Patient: sex M, age 49
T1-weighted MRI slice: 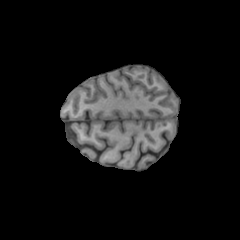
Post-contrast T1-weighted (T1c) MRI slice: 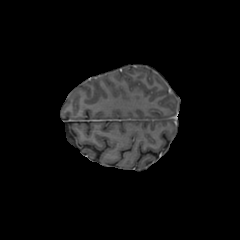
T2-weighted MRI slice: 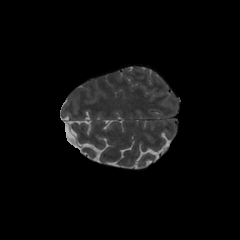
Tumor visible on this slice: no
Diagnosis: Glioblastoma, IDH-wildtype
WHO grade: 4